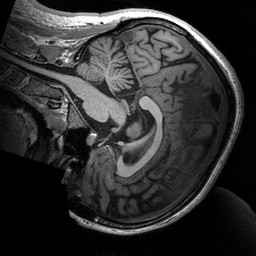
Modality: T1w
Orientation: sagittal
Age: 33
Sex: female
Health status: healthy
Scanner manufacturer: siemens
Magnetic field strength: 3 T
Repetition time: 2.53 s
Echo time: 0.00288 s